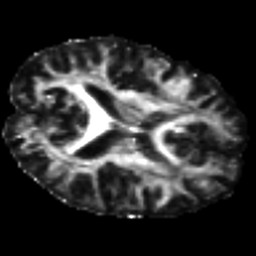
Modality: FA
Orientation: axial
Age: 43
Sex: female
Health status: healthy
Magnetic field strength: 3 T
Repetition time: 8.4 s
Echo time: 0.0926 s